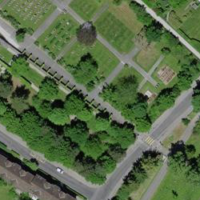
EUNIS habitat code: 53
Species observed at this site:
Prunella vulgaris